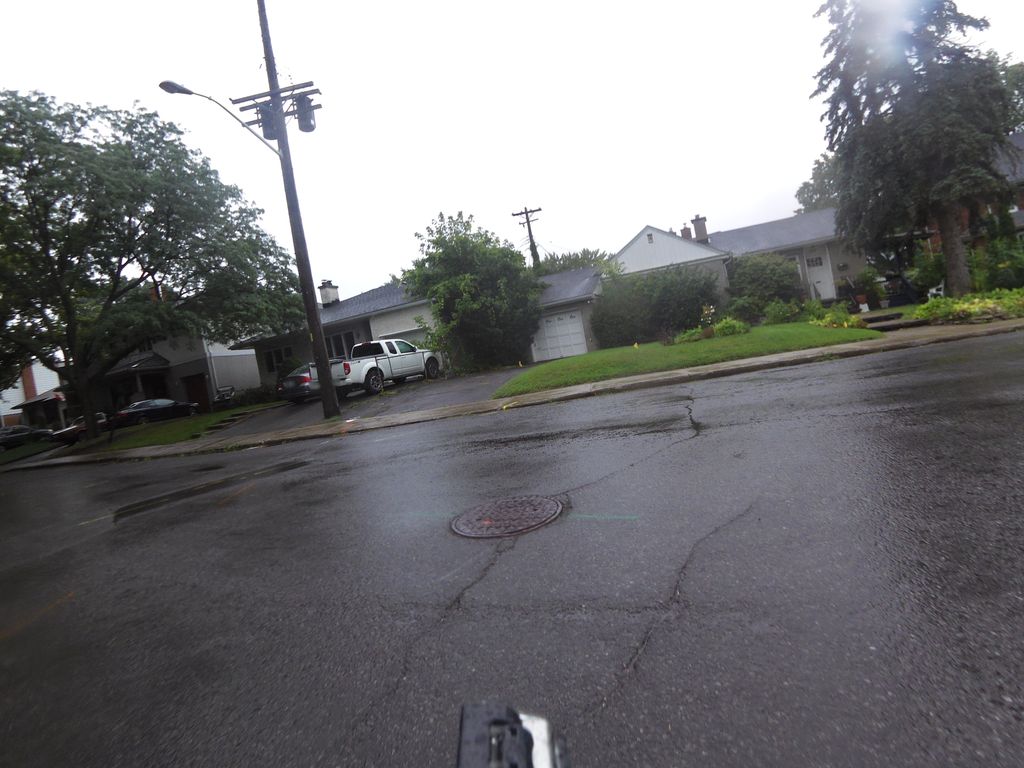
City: ottawa-gatineau